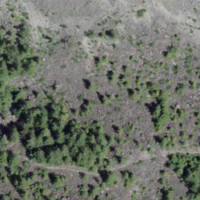
EUNIS habitat code: 44
Species observed at this site:
Saxifraga paniculata